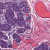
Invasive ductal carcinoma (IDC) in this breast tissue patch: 0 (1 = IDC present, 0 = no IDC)